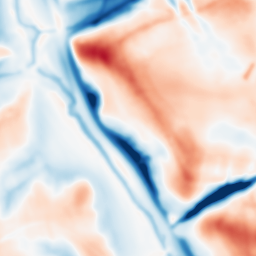
Category: multiscale
Decomposition family: dog_multiscale
Decomposition parameters: sigma_ratio: 2
n_scales: 3
base_sigma: 2
Upsampling method: lanczos
Upsampling parameters: scale: 4
Upsampling scale: 4